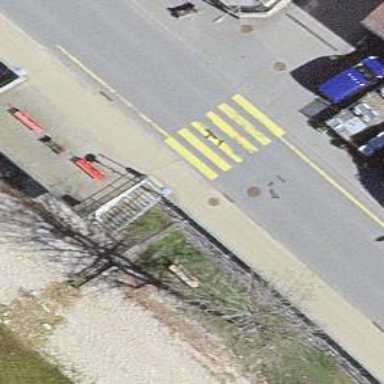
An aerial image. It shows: Marked road crossing.